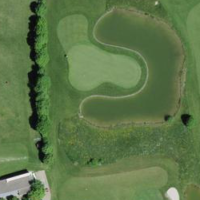
EUNIS habitat code: 53
Species observed at this site:
Ischnura elegans